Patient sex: M
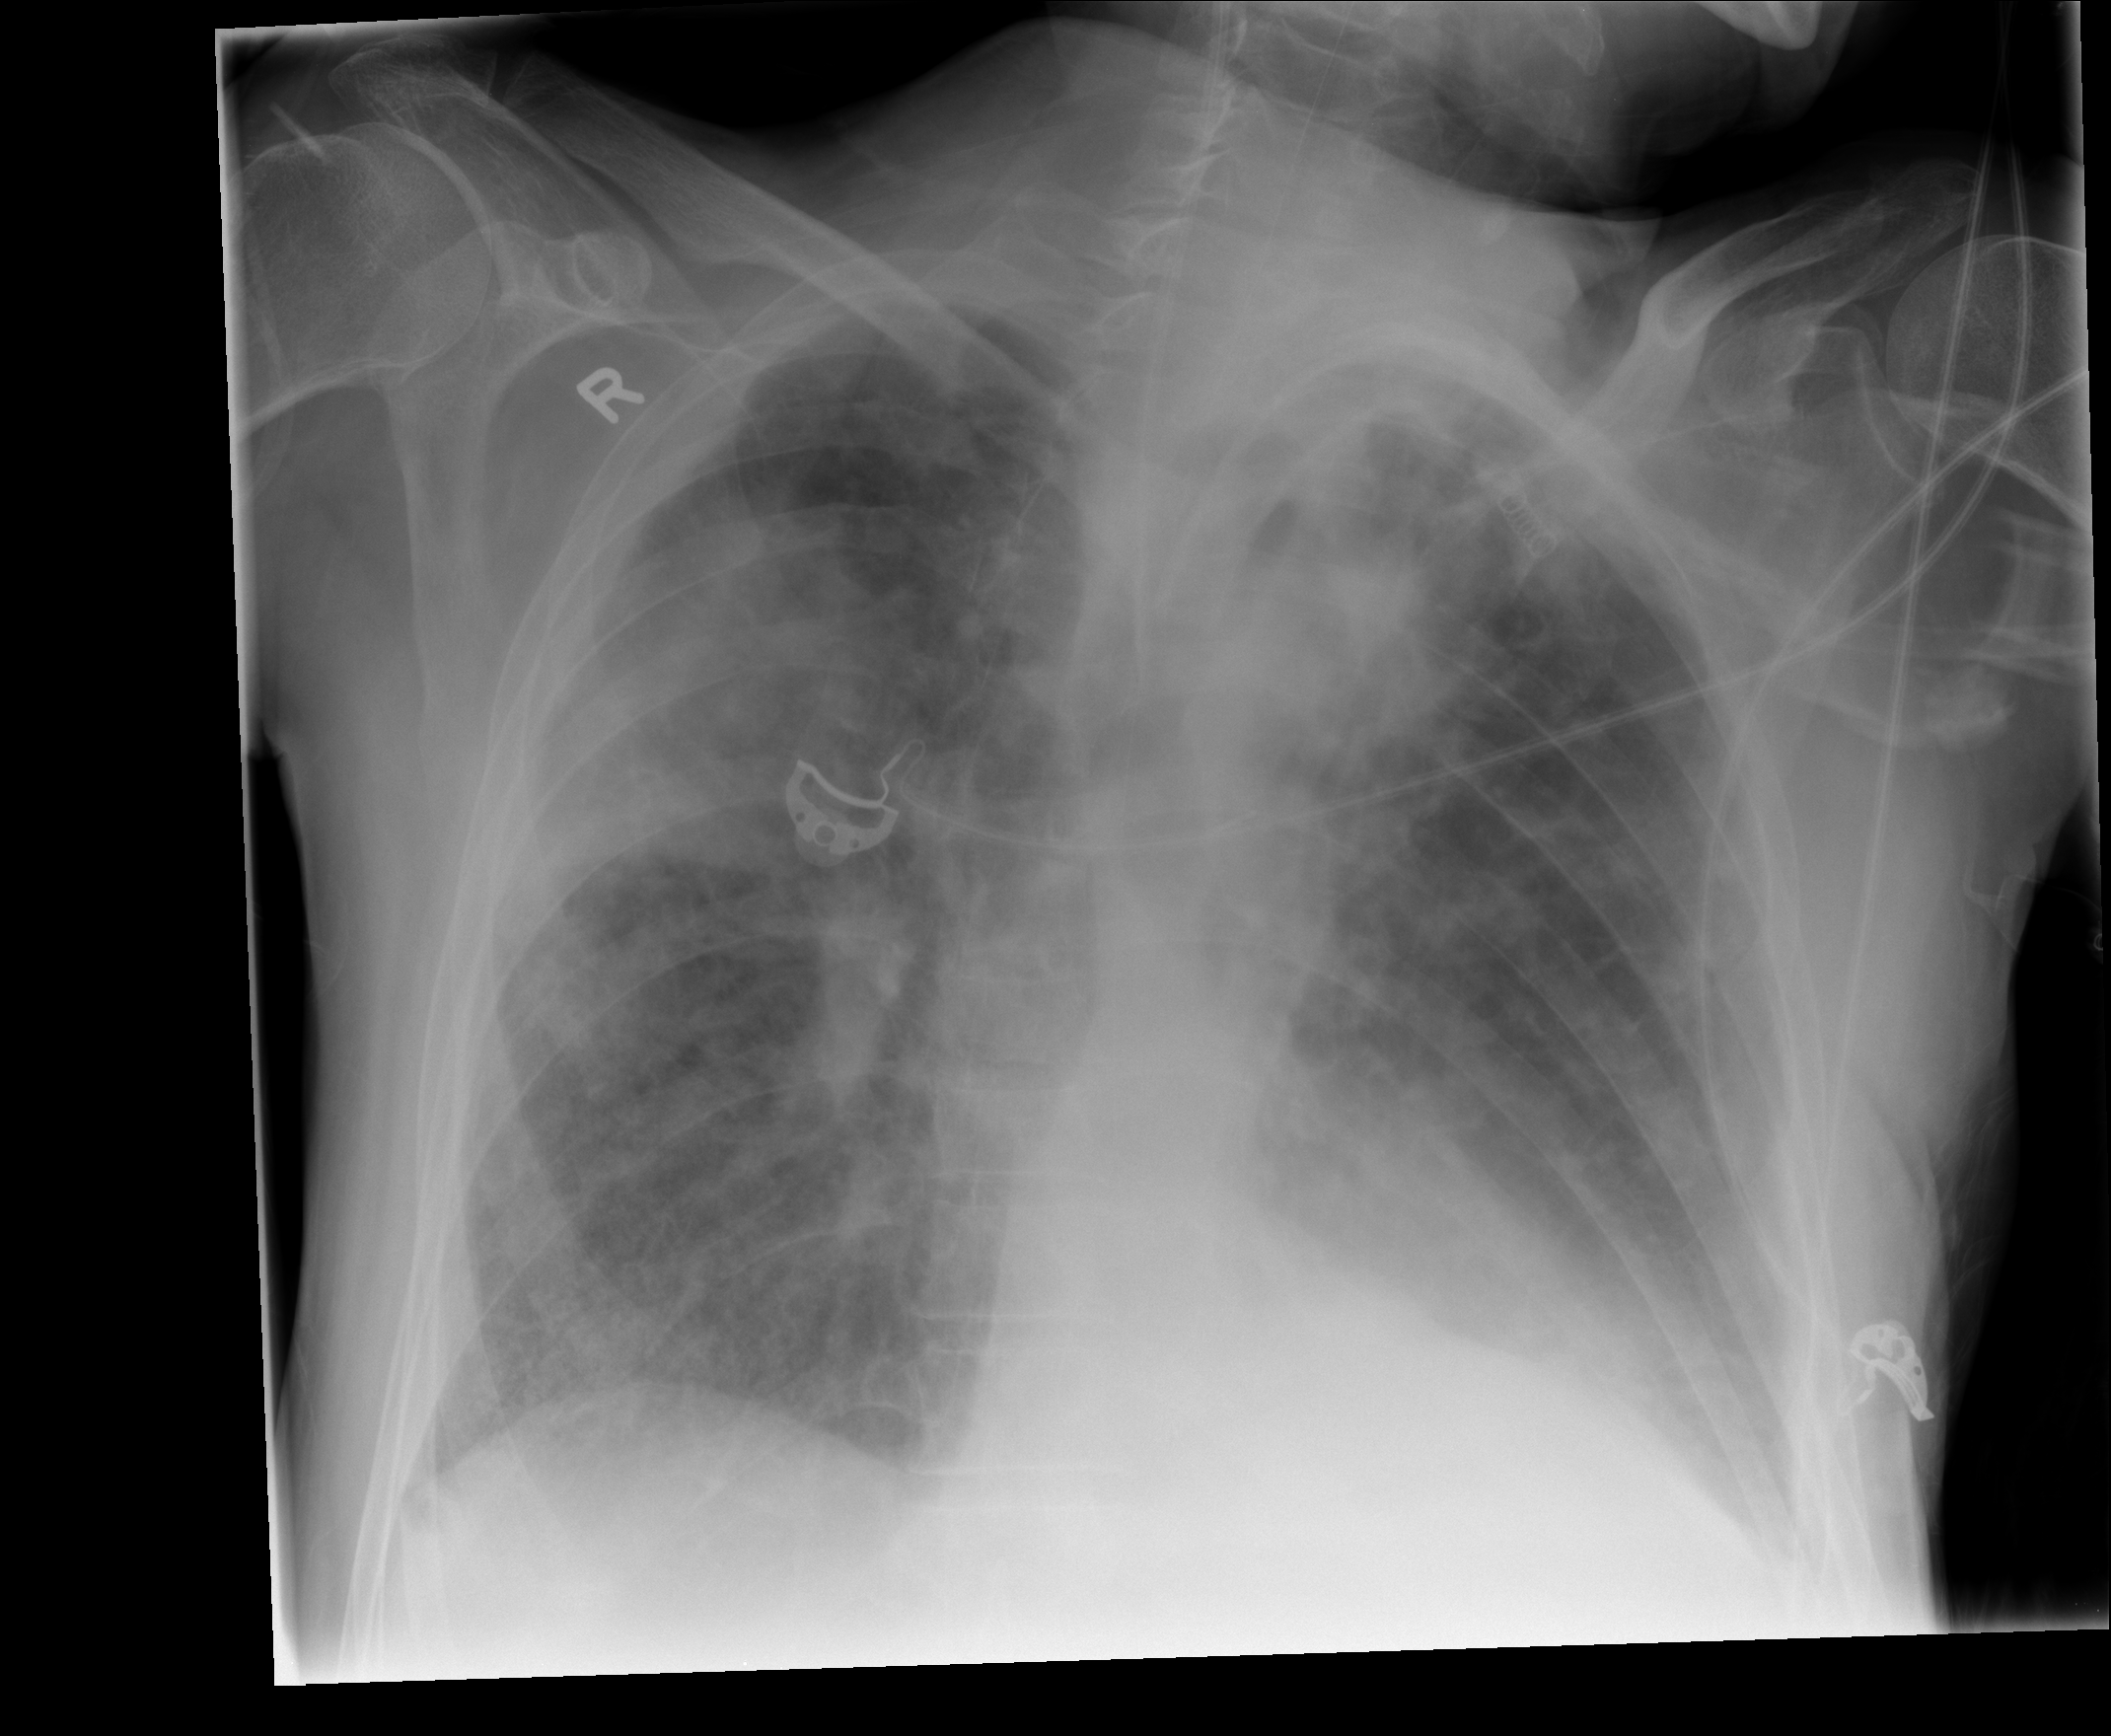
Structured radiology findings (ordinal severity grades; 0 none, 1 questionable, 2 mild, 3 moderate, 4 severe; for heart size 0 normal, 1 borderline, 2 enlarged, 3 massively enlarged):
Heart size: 0
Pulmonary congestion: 3
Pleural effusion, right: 1
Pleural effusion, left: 2
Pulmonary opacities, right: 3
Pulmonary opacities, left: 3
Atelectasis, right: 2
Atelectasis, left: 2